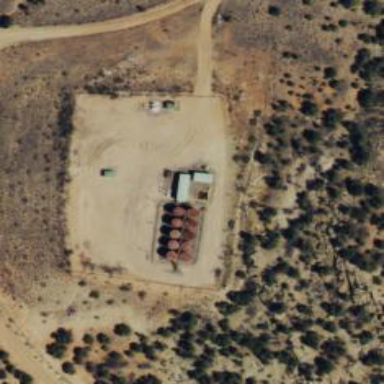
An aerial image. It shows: Storage tank with man-made structure.